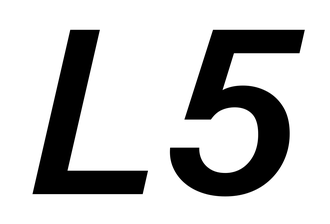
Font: InstrumentSans-Italic_SemiBold_Italic